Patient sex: F
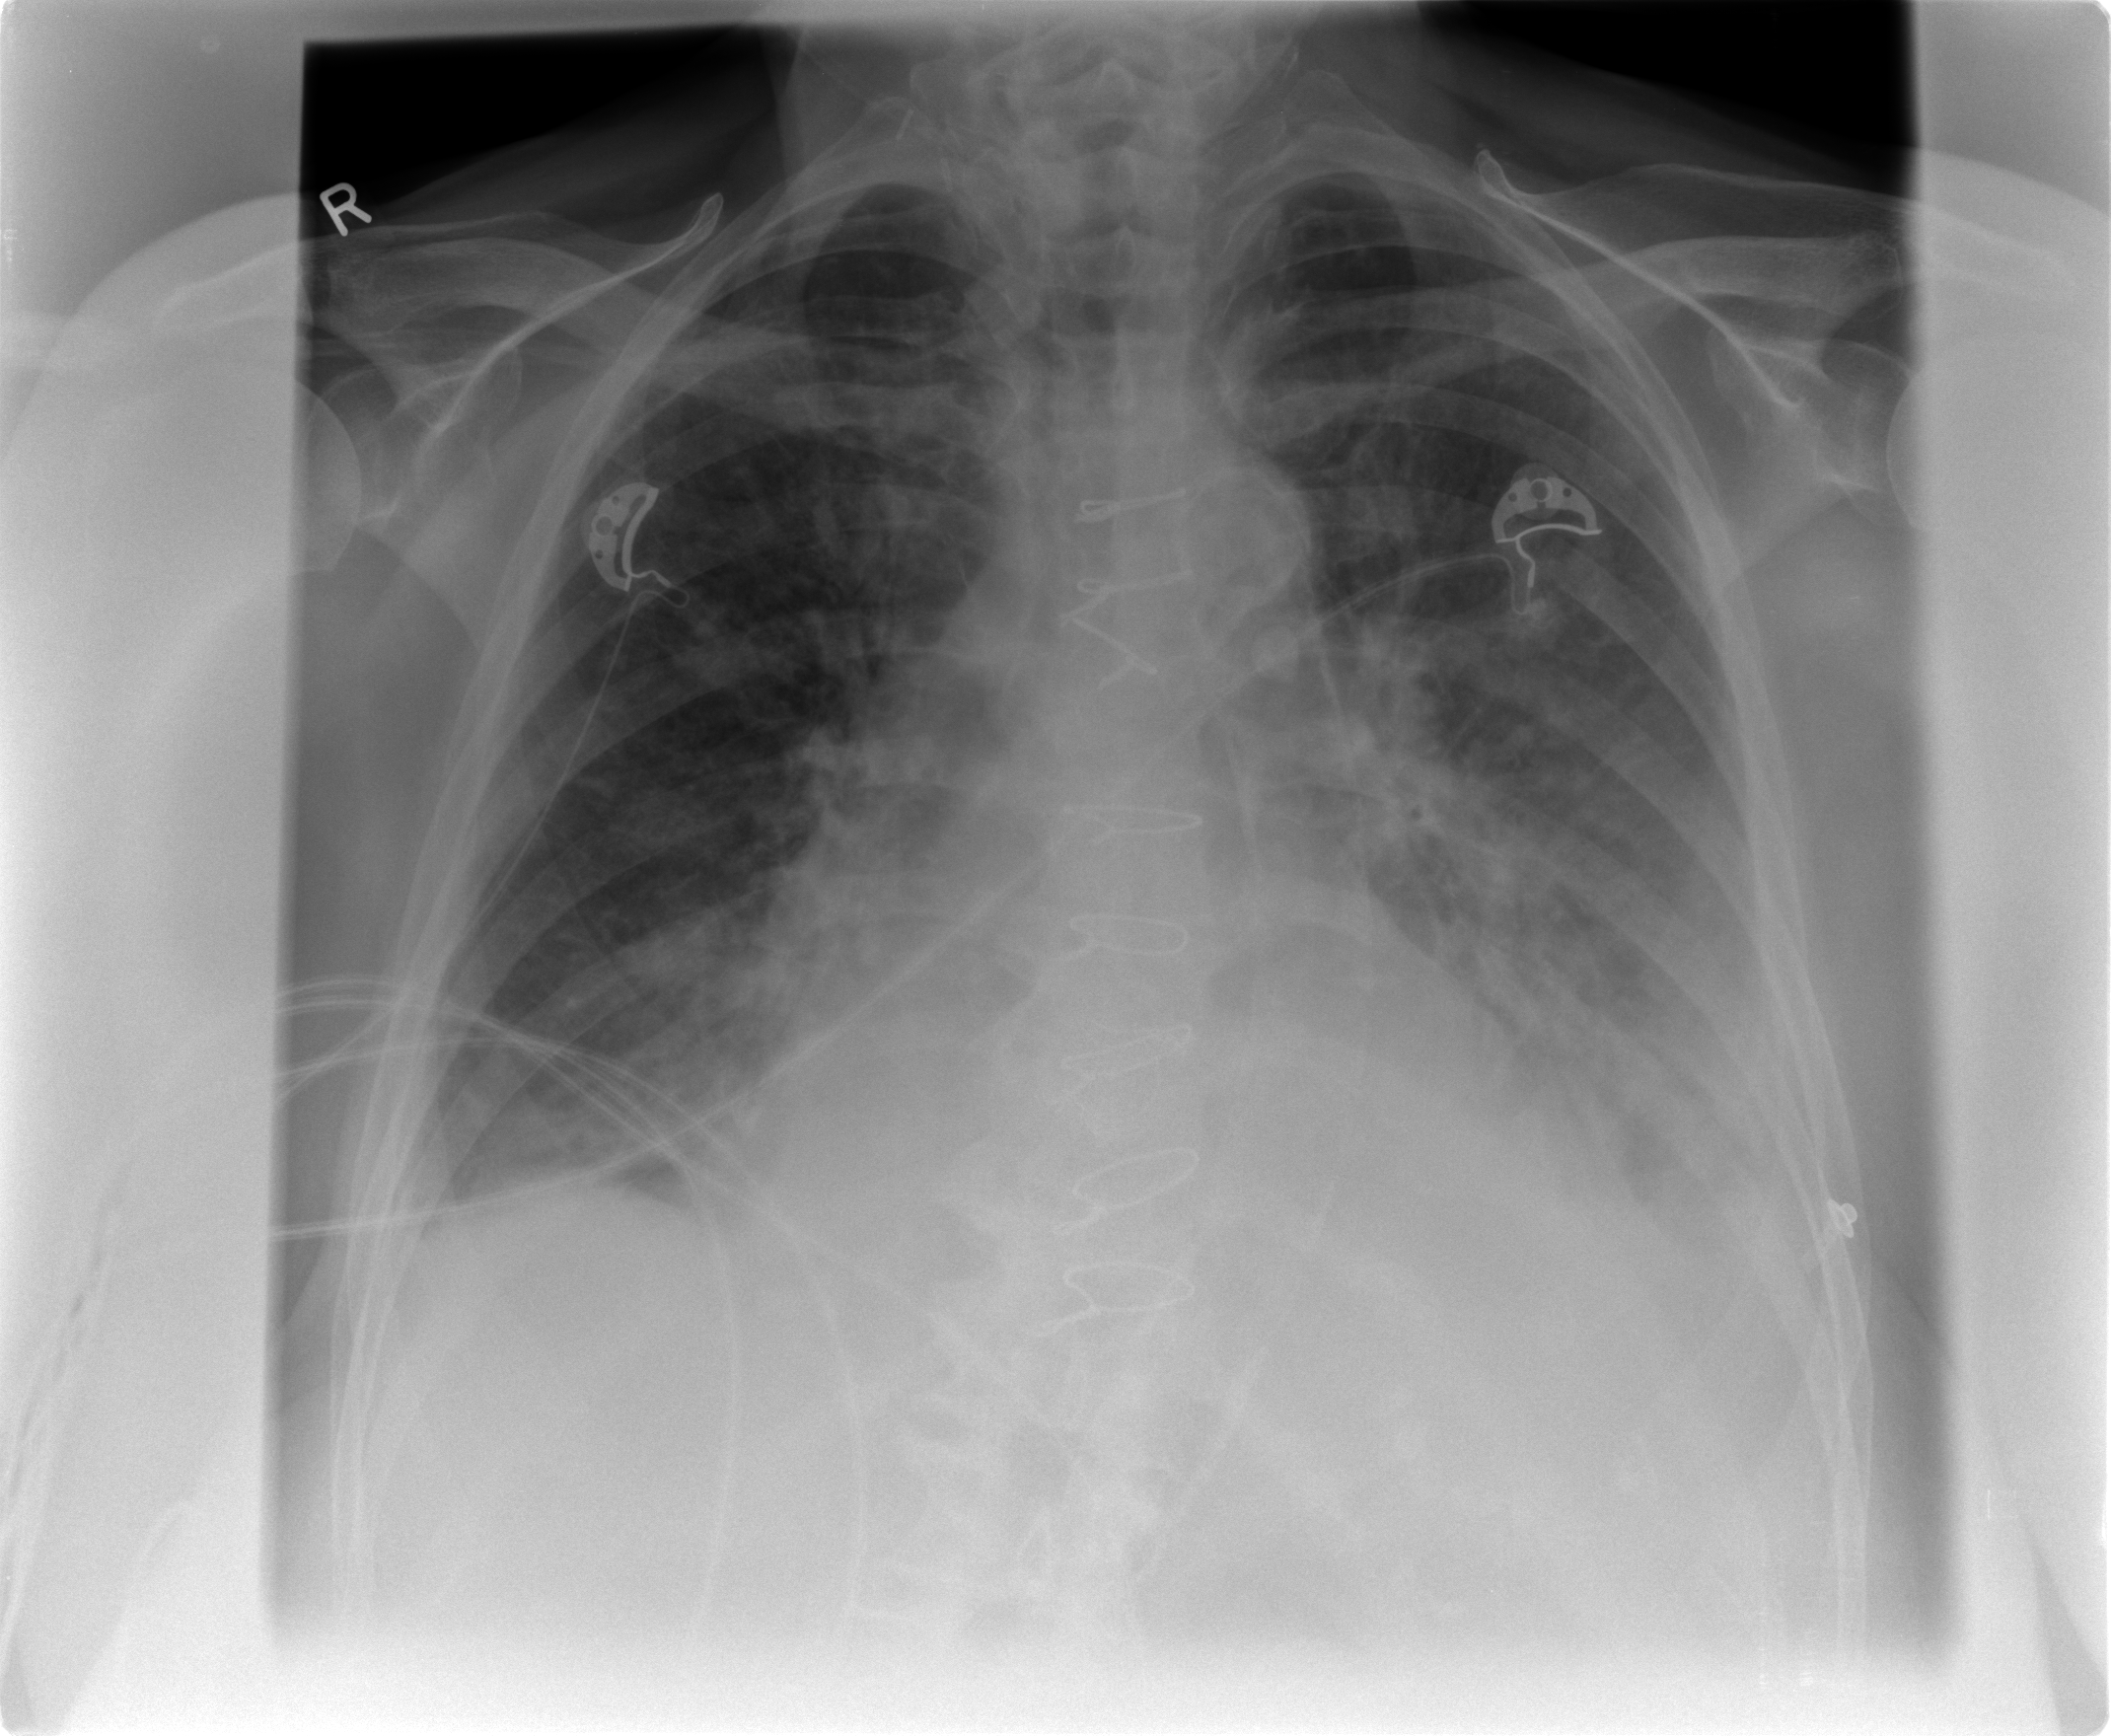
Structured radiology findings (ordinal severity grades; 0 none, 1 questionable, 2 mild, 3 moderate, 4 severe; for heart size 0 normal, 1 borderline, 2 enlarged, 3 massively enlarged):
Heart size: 2
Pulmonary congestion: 3
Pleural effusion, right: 2
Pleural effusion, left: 2
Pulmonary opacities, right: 2
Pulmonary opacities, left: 0
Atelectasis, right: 2
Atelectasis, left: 2